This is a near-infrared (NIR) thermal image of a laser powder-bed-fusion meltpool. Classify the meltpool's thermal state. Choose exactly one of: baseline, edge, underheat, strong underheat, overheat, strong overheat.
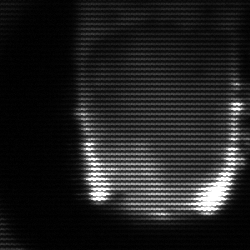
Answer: baseline